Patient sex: M
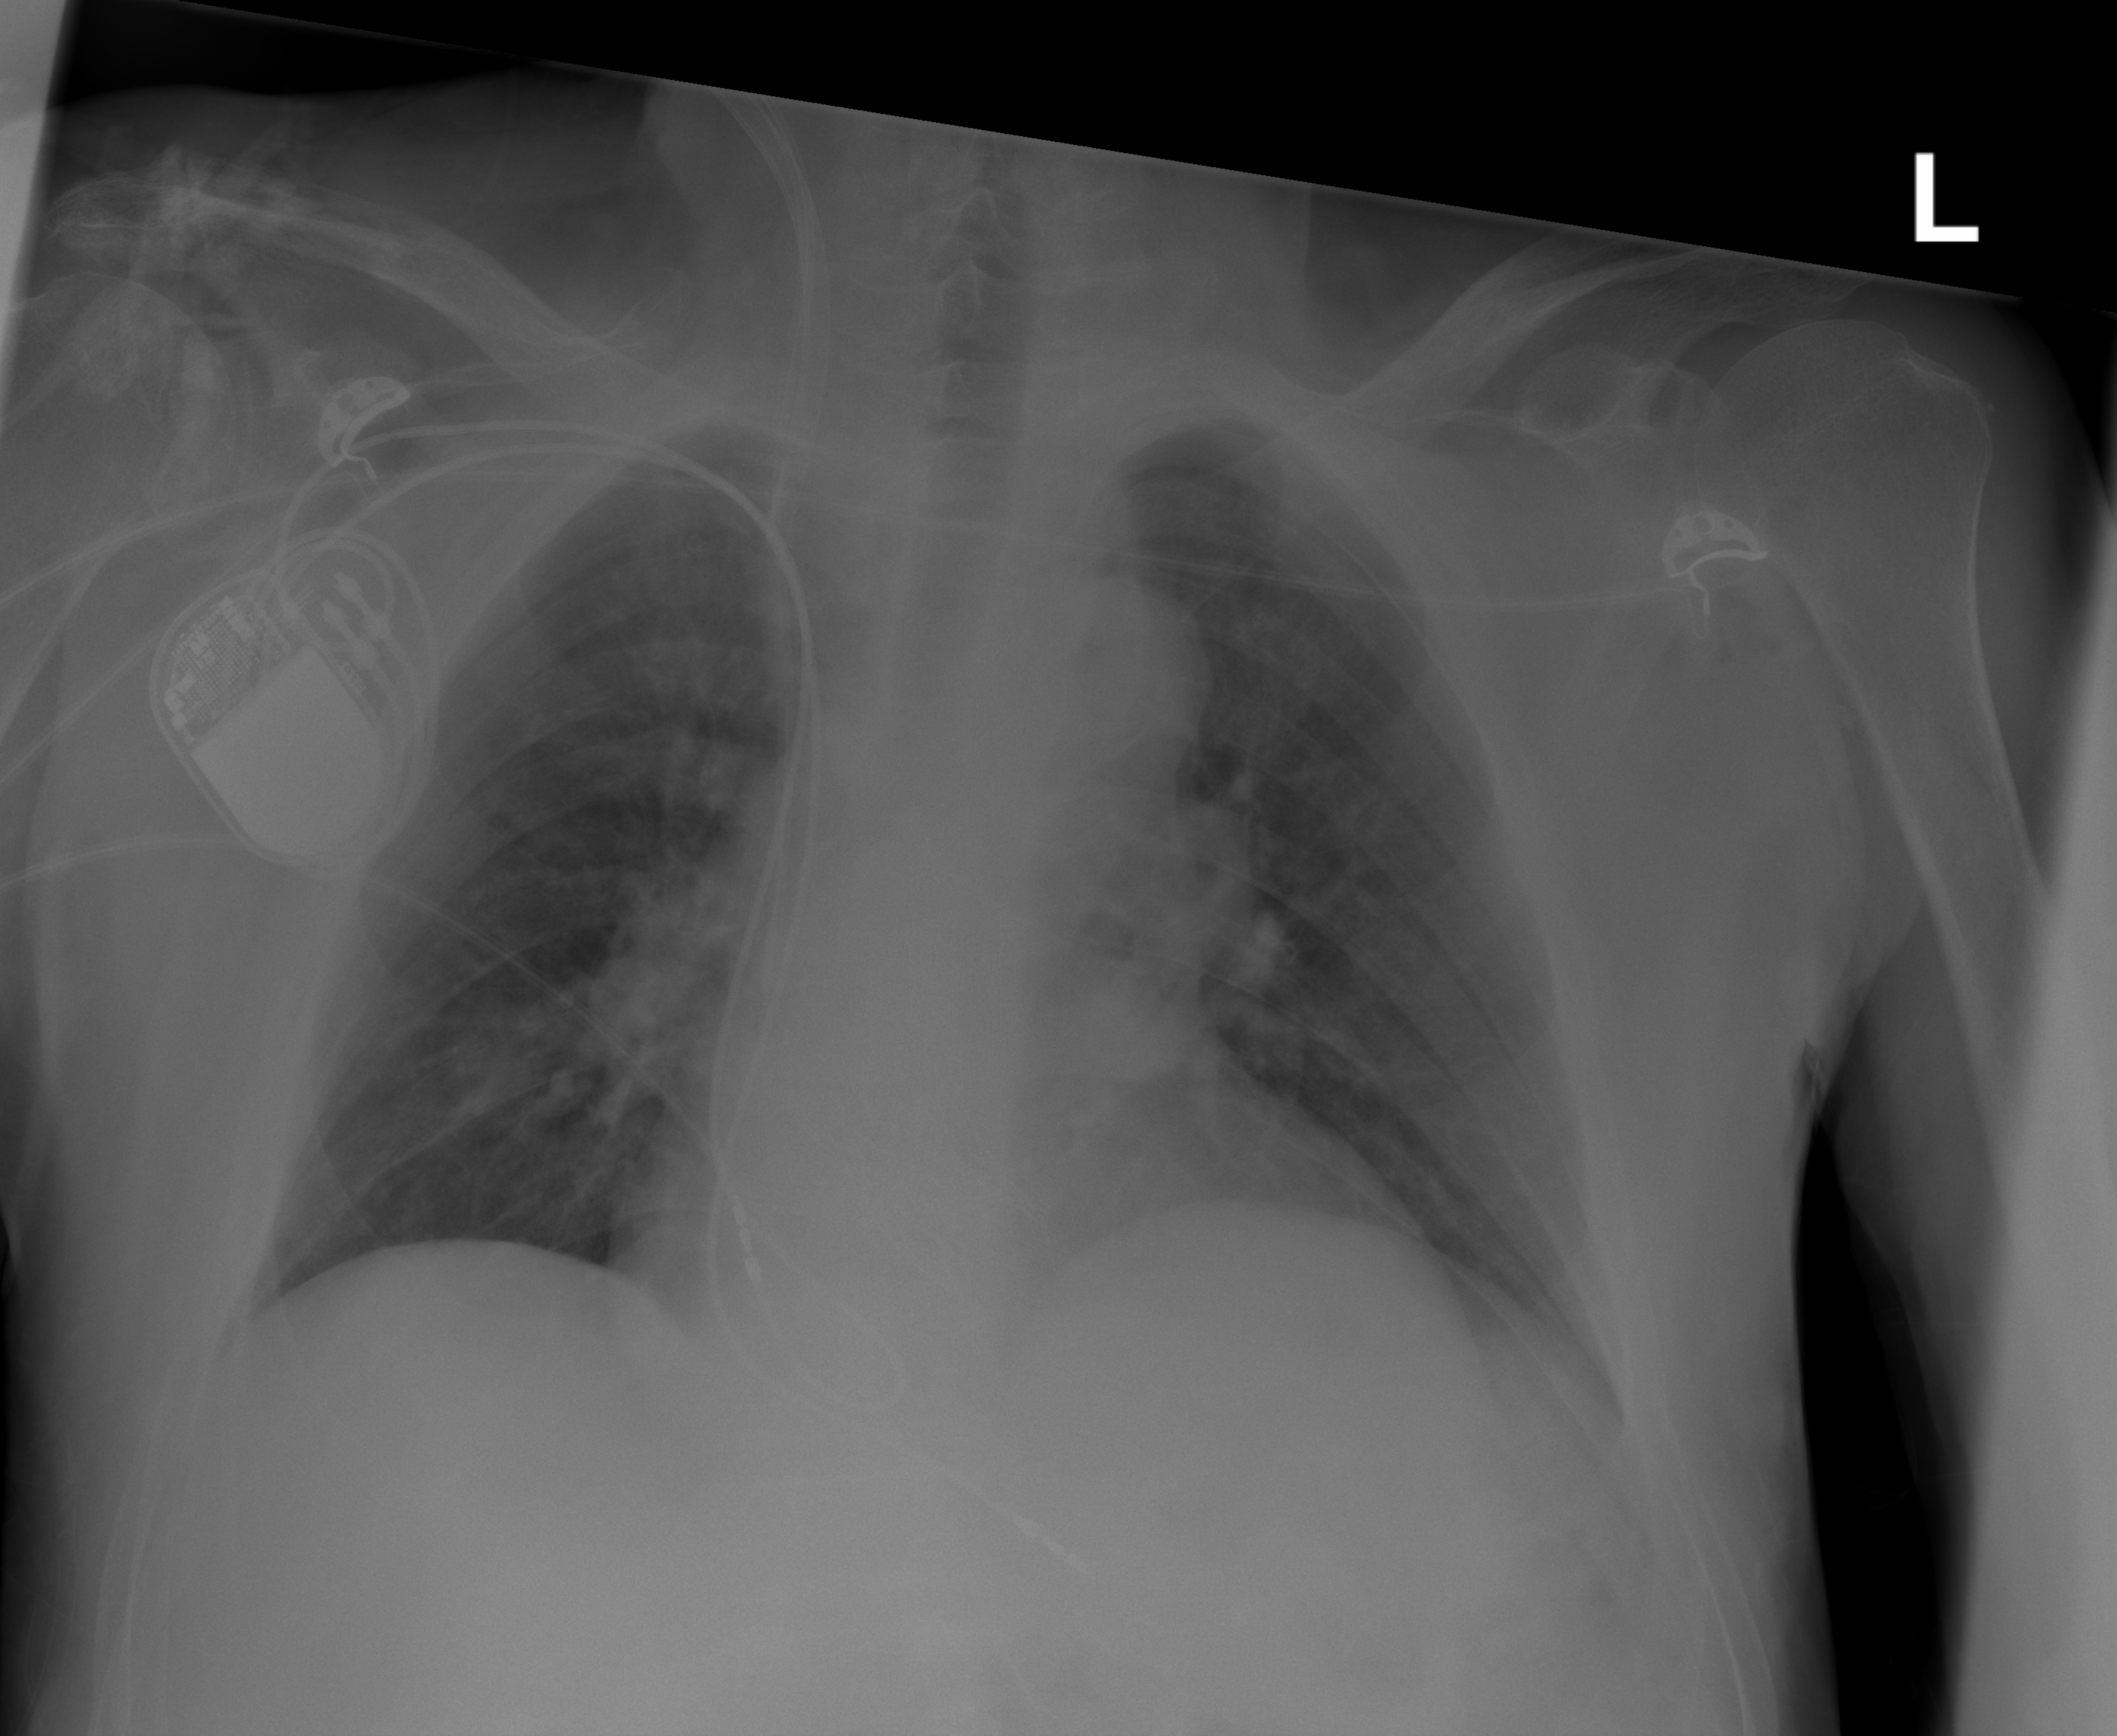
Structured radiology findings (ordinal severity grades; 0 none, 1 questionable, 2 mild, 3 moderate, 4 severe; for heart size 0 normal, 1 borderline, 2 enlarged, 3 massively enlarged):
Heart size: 1
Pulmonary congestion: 2
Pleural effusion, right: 0
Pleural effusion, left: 0
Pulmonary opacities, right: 2
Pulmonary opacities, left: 2
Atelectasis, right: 2
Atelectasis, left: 0